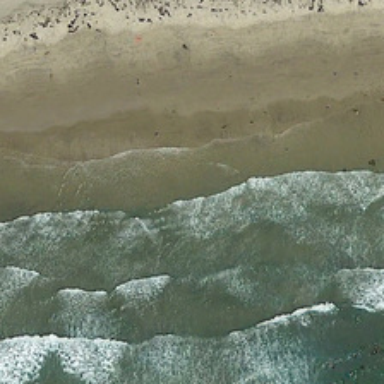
This is coastline .